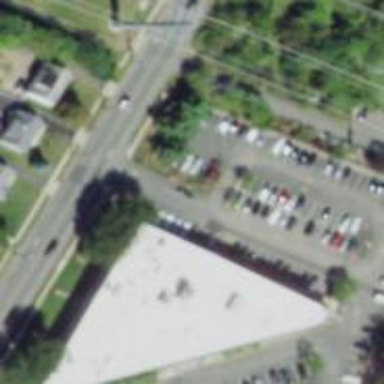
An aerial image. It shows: Retail building.